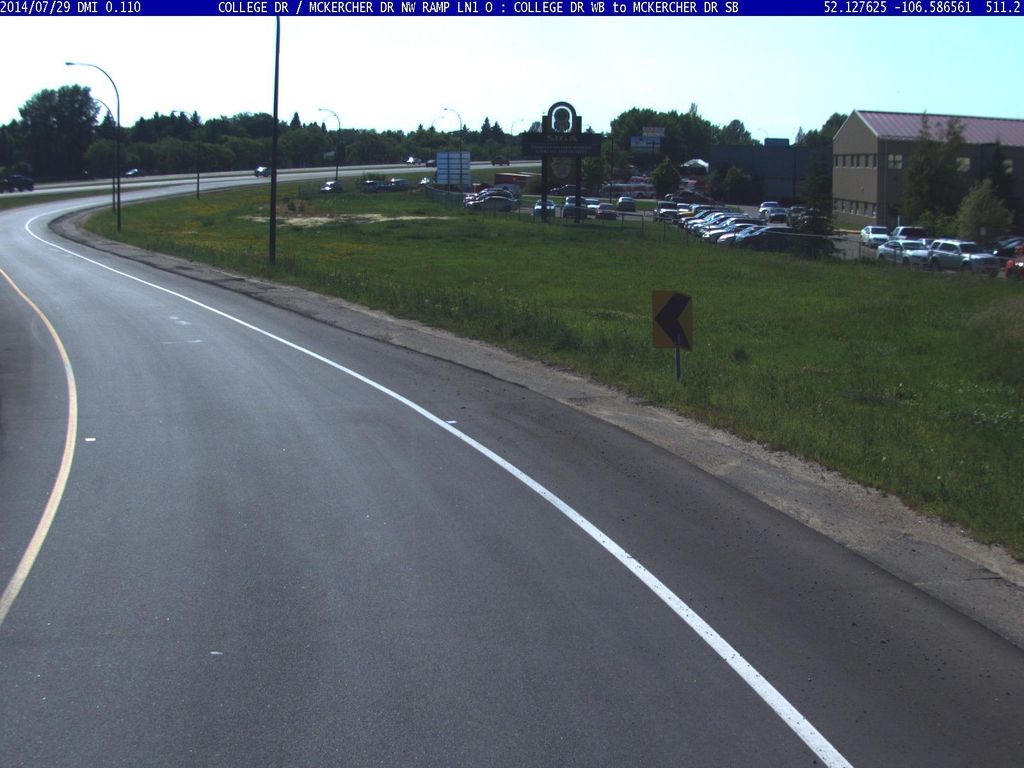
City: saskatoon